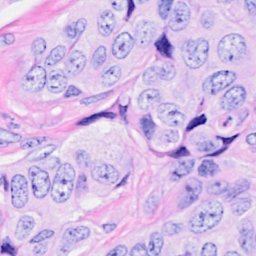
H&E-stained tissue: Breast